九年级 · 解析几何
如图 1, 已知抛物线 $y=a\left(x^{2}-2 m x-3 m^{2}\right)(a>0, m>0)$ 交 $x$ 轴于 $A 、 B$ 两点（点 $A$ 在点 $B$ 的左侧), 交 $y$ 轴于点 $C$.

(1)若 $m=1$, 求 $A B$ 的长度;

(2)若 $a=1, m=1, P$ 是对称轴右侧抛物线上的点，当 $\angle A C P=\angle A B C$ 时，求 $P$ 点的坐标;

(3)如图 2, 当 $a m=1$ 时, 点 $N(0, n)$ 在 $y$ 轴负半轴上（点 $N$ 在点 $C$ 下方), 直线 $B N$ 交拋物线于另一点 $D$, 直线 $A N$ 交抛物线于另一点 $E$, 作 $E M \perp x$ 轴于 $M$, 若 $\frac{N D}{B D}=\frac{1}{2}$, 试判断 $\frac{E M}{O N}$ 是否为定值, 若是, 求出该定值, 若不是, 说明理由.

图 1

图 2

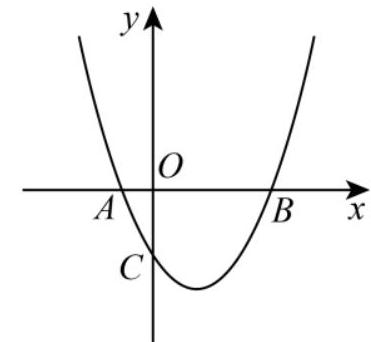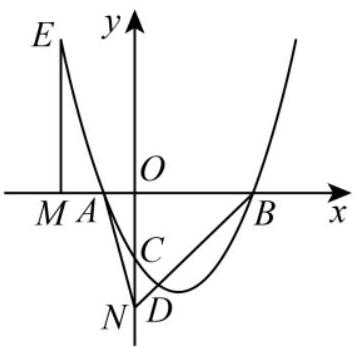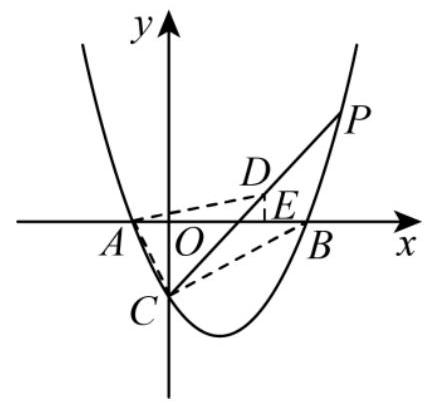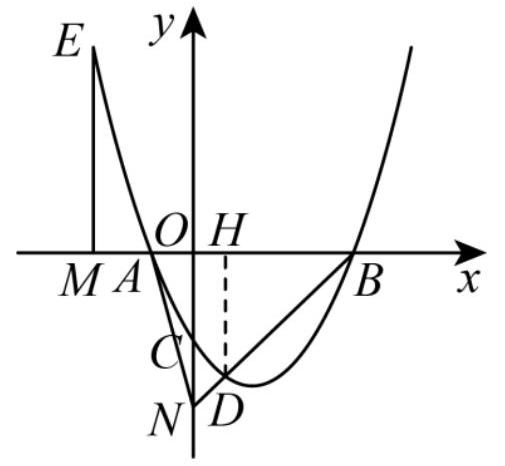
答案:  (1) 4

(2) $P(4,5)$

(3) $\frac{E M}{O N}$ 是为定值, 该定值为 2

解析: (1) 当 $m=1$ 时, $y=a\left(x^{2}-2 m x-3 m^{2}\right)=a\left(x^{2}-2 x-3\right)$, 根据当 $y=0$ 时, $a\left(x^{2}-2 x-3\right)=a(x-3)(x+1)=0$, 解得 $x_{1}=3, x_{2}=-1$, 得到点 $A$ 的坐标是 $(-1,0)$, 点 $B$ 的坐标是 $(3,0)$, 即可得到 $A B$ 的长度;

（2）当 $a=1, m=1$ 时, $y=x^{2}-2 x-3$, 求出的坐标是 $(-1,0)$, 点 $B$ 的坐标是 $(3,0)$, 点 $C$的坐标是 $(0,-3)$, 则 $O C=O B=3$, 连接 $A C 、 B C, \triangle O B C$ 是等腰直角三角形, 得到 $\angle A B C=45^{\circ}$, 则 $\angle A C P=\angle A B C=45^{\circ}$, 过点 $A$ 作 $A D \perp A C$, 使得 $A D=A C$, 延长线段 $C D$ 交抛物线于点 $P$, 过点 $D$ 作 $D E \perp x$ 轴于点 $E$, 则 $\angle A O C=\angle D E A=90^{\circ}$, 证明

$\triangle D A E \cong \triangle A C O(\mathrm{AAS}), A E=O C=3, D E=A O=1$, 得到的坐标是 $(2,1)$, 求出 $C D$ 的解析式为 $y=2 x-3$, 与二次函数联立即可求出点 $P$ 的坐标;

（3）求出点 $A$ 的坐标是 $(-m, 0)$, 点 $B$ 的坐标是 $(3 m, 0)$, 由 $a m=1$ 得到 $y=a\left(x^{2}-2 m x-3 m^{2}\right)=a x^{2}-2 x-3 m$, 设直线 $B N$ 的解析式为 $y=k_{1} x+n$, 与二次函数联立
得到 $a x^{2}-\left(2+k_{1}\right) x-3 m-n=0$, 则 $x_{B} \cdot x_{D}=\frac{-3 m-n}{a}$, 由 $\frac{N D}{B D}=\frac{1}{2}$, 则 $\frac{x_{D}}{x_{B}}=\frac{1}{3}$, 由 $x_{B}=3 m$ 得到 $X_{D}=m$, 则 $3 m \cdot m=\frac{-3 m-n}{a}$, 进一步得到 $O N=6 m$, 设直线 $A N$ 的解析式为 $y=k_{2} x+n$,与二次函数联立得到 $a x^{2}-\left(2+k_{2}\right) x-3 m-n=0$, 得到 $x_{A} \cdot x_{E}=\frac{-3 m-n}{a}$, 由 $x_{A}=-m$ 得到 $-a m \cdot x_{E}=-3 m-(-6 m)$, 解得 $x_{E}=-3 m$, 则 $y_{E}=12 m$, 即 $E M=12 m$, 即可得到答案.

【详解】(1) 解: 当 $m=1$ 时, $y=a\left(x^{2}-2 m x-3 m^{2}\right)=a\left(x^{2}-2 x-3\right)$,

当 $y=0$ 时, $a\left(x^{2}-2 x-3\right)=a(x-3)(x+1)=0$,

$\because a \neq 0$,

$\therefore(x-3)(x+1)=0$,

解得 $x_{1}=3, x_{2}=-1$,

$\because$ 点 $A$ 在点 $B$ 的左侧,

$\therefore$ 点 $A$ 的坐标是 $(-1,0)$, 点 $B$ 的坐标是 $(3,0)$,

$\therefore A B=3-(-1)=4$,

即 $A B$ 的长度为 4 ;

（2）当 $a=1, m=1$ 时, $y=x^{2}-2 x-3$,

当 $y=0$ 时, $x^{2}-2 x-3=0$,

解得 $x_{1}=3, x_{2}=-1$,

$\therefore$ 点 $A$ 的坐标是 $(-1,0)$, 点 $B$ 的坐标是 $(3,0)$,

当 $x=0$ 时, $y=x^{2}-2 x-3=-3$,

$\therefore$ 点 $C$ 的坐标是 $(0,-3)$,

$\therefore O C=O B=3$,

连接 $A C 、 B C$,

$\because \angle B O C=90^{\circ}$,

$\therefore \triangle O B C$ 是等腰直角三角形,

$\therefore \angle A B C=45^{\circ}$,

$\therefore \angle A C P=\angle A B C=45^{\circ}$,

过点 $A$ 作 $A D \perp A C$, 使得 $A D=A C$, 延长线段 $C D$ 交抛物线于点 $P$, 过点 $D$ 作 $D E \perp x$ 轴于点 E,

则 $\angle A O C=\angle D E A=90^{\circ}$,

$\because \angle D A E+\angle C A O=\angle D A C=90^{\circ}, \angle A C O+\angle C A O=90^{\circ}$,

$\therefore \angle D A E=\angle A C O$,

$\therefore \triangle D A E \cong \triangle A C O(\mathrm{AAS})$,

$\therefore A E=O C=3, D E=A O=1$,

$\therefore$ 点 $D$ 的坐标是 $(2,1)$,

设直线 $C D$ 的解析式为 $y=k x+b$, 把点 $C$ 和点 $D$ 的坐标代入得,

$\left\{\begin{array}{c}b=-3 \\ 2 k+b=1\end{array}\right.$,

解得 $\left\{\begin{array}{c}b=-3 \\ k=2\end{array}\right.$,

$\therefore$ 直线 $C D$ 的解析式为 $y=2 x-3$,

联立 $\left\{\begin{array}{c}y=2 x-3 \\ y=x^{2}-2 x-3\end{array}\right.$,

解得 $\left\{\begin{array}{c}x=0 \\ y=-3\end{array}\right.$ 或 $\left\{\begin{array}{l}x=4 \\ y=5\end{array}\right.$,

$\therefore$ 点 $P$ 的坐标是 $(4,5)$;

（3）当 $y=0$ 时, $a\left(x^{2}-2 m x-3 m^{2}\right)=0$,

$\because a>0$,

$\therefore x^{2}-2 m x-3 m^{2}=0$,

解得 $x_{1}=3 m, x_{2}=-m$,
$\therefore$ 点 $A$ 的坐标是 $(-m, 0)$, 点 $B$ 的坐标是 $(3 m, 0)$,

$\because a m=1$

$\therefore y=a\left(x^{2}-2 m x-3 m^{2}\right)=a x^{2}-2 x-3 m$,

设直线 $B N$ 的解析式为 $y=k_{1} x+n$,

联立 $\left\{\begin{array}{c}y=k_{1} x+n \\ y=a x^{2}-2 x-3 m\end{array}\right.$,

$\therefore a x^{2}-2 x-3 m=k_{1} x+n$,

$\therefore a x^{2}-\left(2+k_{1}\right) x-3 m-n=0$,

$\therefore x_{B} \cdot x_{D}=\frac{-3 m-n}{a}$,

过点 $D$ 作 $D H \perp x$ 轴于点 $H$,

$\therefore \angle B H D=\angle B O N=90^{\circ}$,

$\therefore D H / / O N$,

$\therefore \frac{O H}{O B}=\frac{N D}{B N}$,

$\because \frac{N D}{B D}=\frac{1}{2}$,

$\therefore \frac{N D}{B N}=\frac{1}{3}$,

$\therefore \frac{O H}{O B}=\frac{N D}{B N}=\frac{1}{3}$,

$\therefore \frac{x_{D}}{x_{B}}=\frac{1}{3}$,

$\because x_{B}=3 m$

$\therefore x_{D}=m$
$\therefore 3 m \cdot m=\frac{-3 m-n}{a}$,

代入 $a m=1$ 得到, $n=-6 m$,

$\therefore O N=6 m$,

设直线 $A N$ 的解析式为 $y=k_{2} x+n$,

联立 $\left\{\begin{array}{c}y=k_{2} x+n \\ y=a x^{2}-2 x-3 m\end{array}\right.$ ，

则 $a x^{2}-\left(2+k_{2}\right) x-3 m-n=0$ ，

$\therefore x_{A} \cdot x_{E}=\frac{-3 m-n}{a}$,

$\because x_{A}=-m$,

$\therefore-a m \cdot x_{E}=-3 m-(-6 m)$,

解得 $x_{E}=-3 m$,

$\therefore y_{E}=a \times(-3 m)^{2}-2(-3 m)-3 m=9 a m^{2}+3 m=9 m+3 m=12 m$,

$\therefore E M=12 m$,

$\therefore \frac{E M}{O N}=\frac{12 m}{6 m}=2$.

【点睛】此题是二次函数综合题，考查了待定系数法、二次函数和一次函数交点问题、二次函数的图象和性质、全等三角形的判定和性质、平行线分线段成比例等知识, 数形结合和准确计算是解题的关键.